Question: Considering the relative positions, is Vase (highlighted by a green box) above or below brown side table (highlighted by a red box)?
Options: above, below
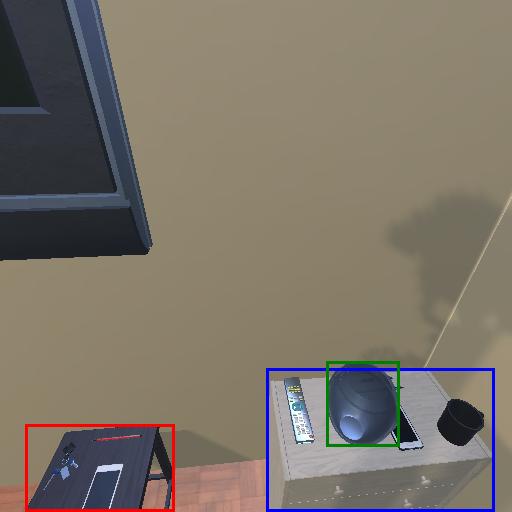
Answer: above